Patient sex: M
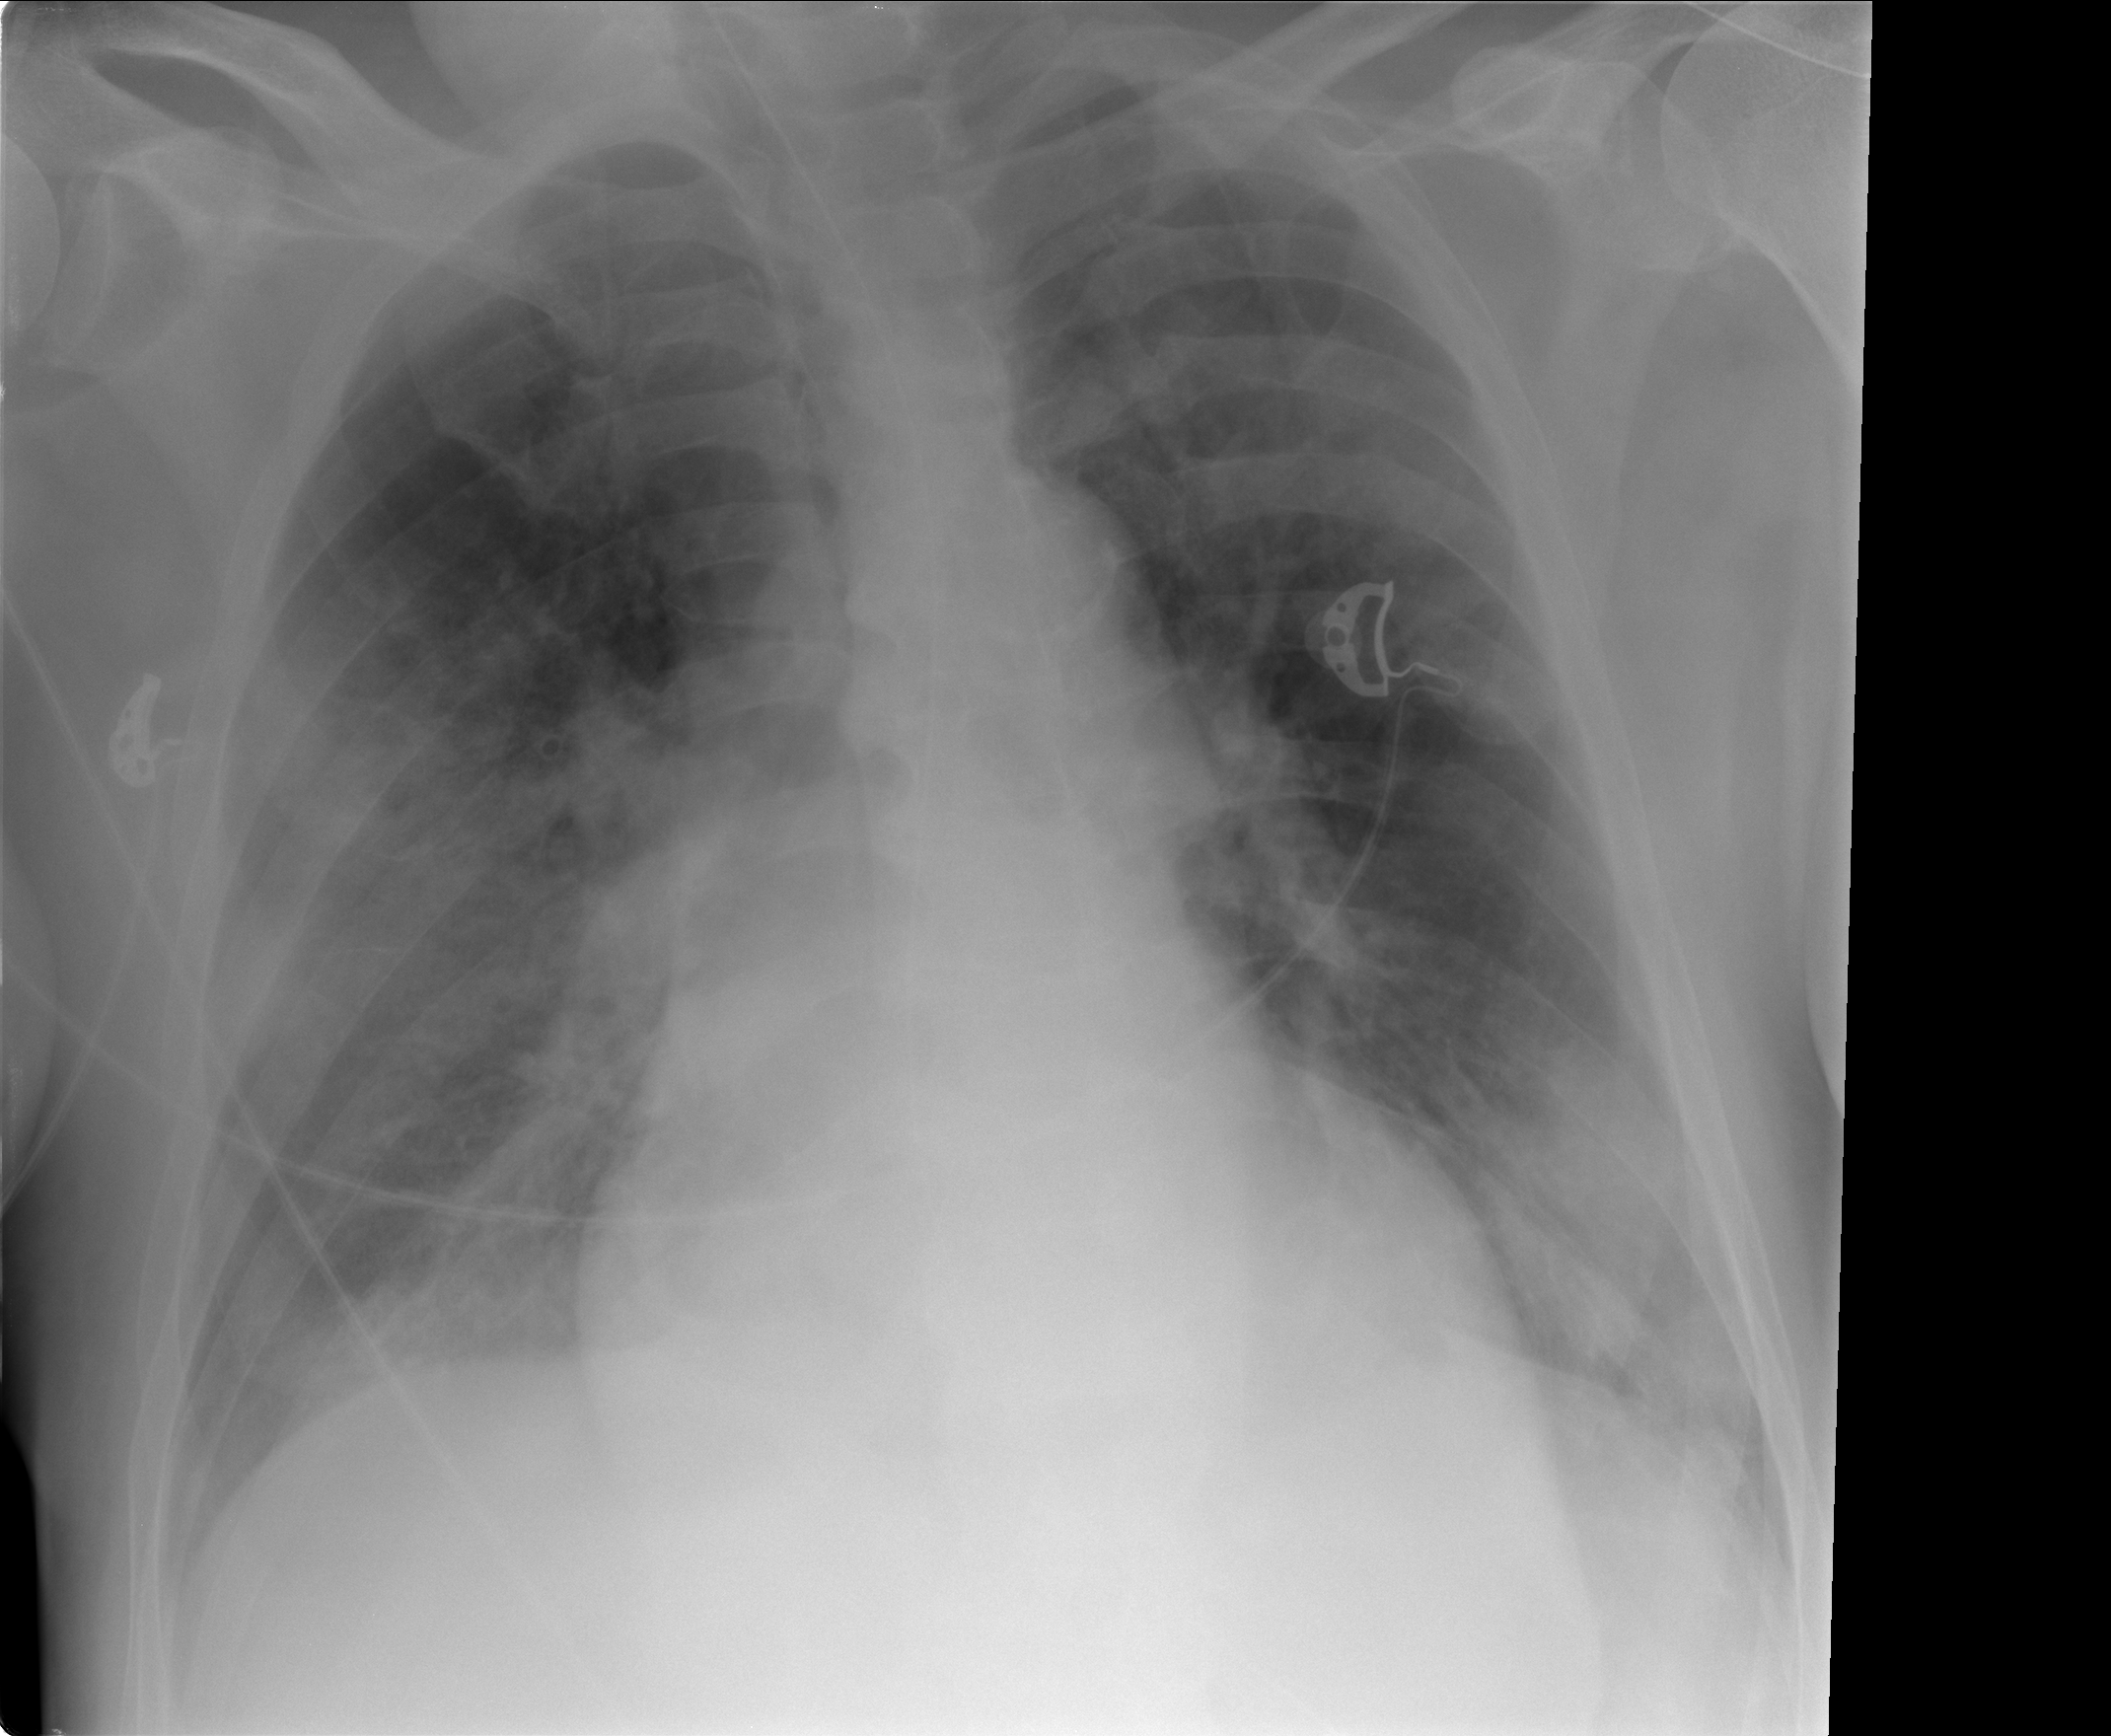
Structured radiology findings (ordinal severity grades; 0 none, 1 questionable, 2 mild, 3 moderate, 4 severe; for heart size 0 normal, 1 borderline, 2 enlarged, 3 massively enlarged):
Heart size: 2
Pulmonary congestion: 2
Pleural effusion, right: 2
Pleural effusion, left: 2
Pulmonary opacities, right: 1
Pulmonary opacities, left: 1
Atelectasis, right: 3
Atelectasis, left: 2